Question: I'm designing a simple User address book in Spring MVC and Ext JS 4.1. I have defined my User class in Java to allow references to other Users:
'''
@JsonIdentityInfo(generator=ObjectIdGenerators.IntSequenceGenerator.class, property="@id")
public class User {
@JsonProperty
private String name;
@JsonProperty
private String email;
@JsonProperty
private List<User> friends = new ArrayList<User>();
}
'''
I've made use of <URL> to ensure cyclic references are handled correctly by Jackson for converting into JSON and passing between Ext JS and Spring. I send my JSON like this:
'''
{"data":[
{"@id":1,"name":"John","email":"john@email.com",
"friends":[
{"@id":2,"name":"Peter","email":"peter@email.com","friends":[1]}
]},
2],
"total":2,
"success":true}
'''
Here John has @id 1 and Peter has @id 2. Peter is defined a friend of John and vice versa. That 2 before the '"total"' is a reference to Peter, since he has already been defined. My question is: now that I've got recursive data structures working from Jackson, how do you integrate them with Ext JS? I have this in 'models/User.js'
'''
Ext.define('AM.model.User', {
extend : 'Ext.data.Model',
fields : [ '@id', 'name', 'email' ],
idProperty : '@id',
hasMany : [ {
model : 'AM.model.User',
name : 'friends',
associationKey:'friends'
} ]
});
'''
I can read John fine and I can read Peter in john.friends, but I can't read Peter from 'data' since all Ext JS is given is '2' (Peter's '@id'). I'm displaying them in a <URL> and only John is showing up. Peter's row is just blank.

Do I need to override the Reader and Writer in my <URL>?
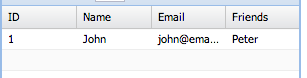
Answer: JSOG Library: <URL>
JSOG JACKSON Module: <URL>
you can do that with JSOG library + jackson JSOG module.
Create a custom reader like:
'''
Ext.define('Ext.data.reader.Jsog', {
extend: 'Ext.data.reader.Json',
alternateClassName: 'Ext.data.JsogReader',
alias : 'reader.jsog',
getResponseData: function(response) {
var data, error;
try {
data = JSOG.decode(Ext.decode(response.responseText));
return this.readRecords(data);
} catch (ex) {
error = new Ext.data.ResultSet({
total : 0,
count : 0,
records: [],
success: false,
message: ex.message
});
this.fireEvent('exception', this, response, error);
Ext.Logger.warn('Unable to parse the JSON returned by the server');
return error;
}
}});
'''
and the store definition like
'''
var store = Ext.create('Ext.data.Store', {
proxy: {
type: 'ajax',
reader: 'jsog',
url: 'dummydata/data-grid.js'
},fields: [
{ name: 'company' },
{ name: 'price', type: 'float' },
{ name: 'change', type: 'float' },
{ name: 'pctChange', type: 'float' },
{ name: 'lastChange', type: 'date', dateFormat: 'n/j h:ia' }
]
});
'''
and the reader inflate you ref. This solution we implemented.
The dummydata
'''
[
{ "@id": "1", "company" : "a" , "price" : 2},
{ "@id": "2", 'company' : "b" },
{ "@id": "3", "company" : "c" },
{ "@id": "4", "company" : "d" },
{ '@ref': "1" },
{ "@ref": "3" },
{ "@ref": "2" },
{ "@ref": "4" }]
'''